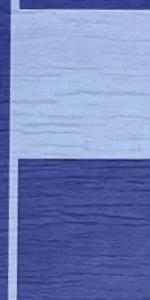
Label: Empty